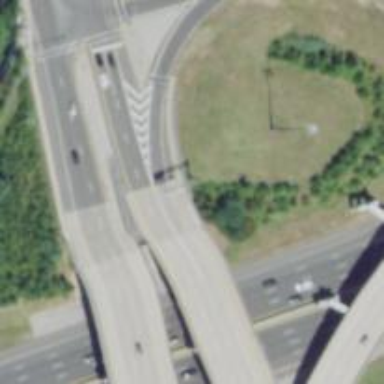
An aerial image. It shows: Bridge along trunk link highway.